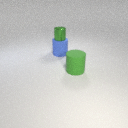
small green metal cylinder above large blue rubber cylinder